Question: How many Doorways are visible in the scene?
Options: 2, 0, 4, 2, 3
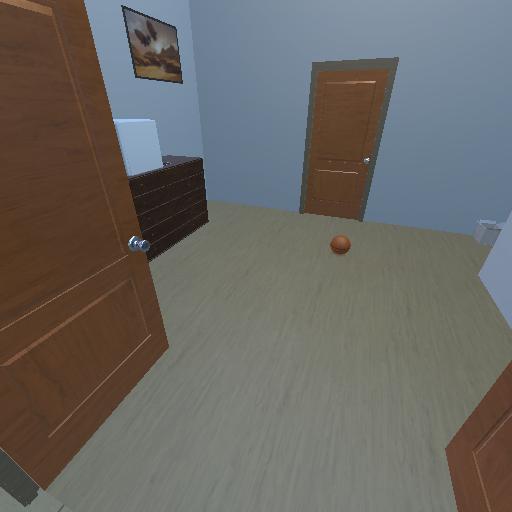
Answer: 2